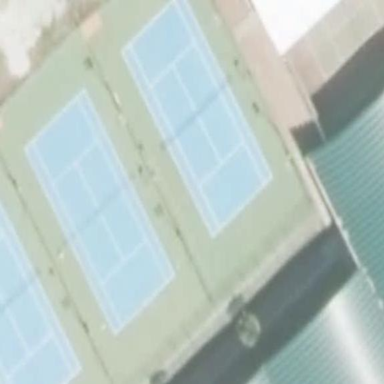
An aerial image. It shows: Tennis court on pitch designated for leisure land.